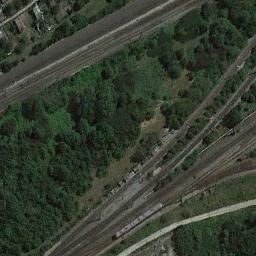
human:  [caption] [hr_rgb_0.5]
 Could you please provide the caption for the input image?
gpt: The railway is surrounded by trees .

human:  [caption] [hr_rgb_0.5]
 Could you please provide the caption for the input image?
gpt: These railways go through a forest .

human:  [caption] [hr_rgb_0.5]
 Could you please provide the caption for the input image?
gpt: The railway is next to some trees and grass .

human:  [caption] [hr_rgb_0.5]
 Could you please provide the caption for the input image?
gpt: There are many trees in the middle of the two railways .

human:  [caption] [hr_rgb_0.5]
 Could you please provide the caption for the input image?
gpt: There are many green trees beside the railway .